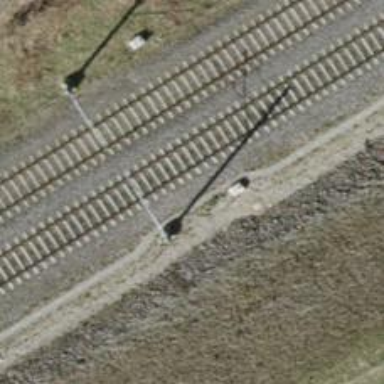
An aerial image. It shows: Catenary mast for power lines.